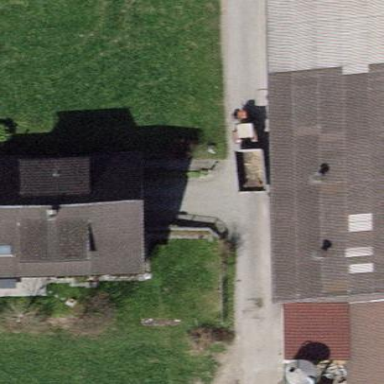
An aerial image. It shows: Farm building.